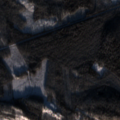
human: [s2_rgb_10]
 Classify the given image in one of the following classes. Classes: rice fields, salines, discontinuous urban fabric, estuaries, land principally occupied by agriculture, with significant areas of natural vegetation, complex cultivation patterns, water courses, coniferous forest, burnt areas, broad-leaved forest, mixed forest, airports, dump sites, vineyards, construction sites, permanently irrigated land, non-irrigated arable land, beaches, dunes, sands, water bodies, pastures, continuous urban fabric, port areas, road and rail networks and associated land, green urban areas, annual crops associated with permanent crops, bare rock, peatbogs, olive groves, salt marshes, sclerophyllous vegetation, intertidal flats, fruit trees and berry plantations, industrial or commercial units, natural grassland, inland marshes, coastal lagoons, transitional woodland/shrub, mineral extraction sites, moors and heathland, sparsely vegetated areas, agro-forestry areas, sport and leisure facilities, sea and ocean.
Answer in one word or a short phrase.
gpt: coniferous forest, mixed forest, transitional woodland/shrub